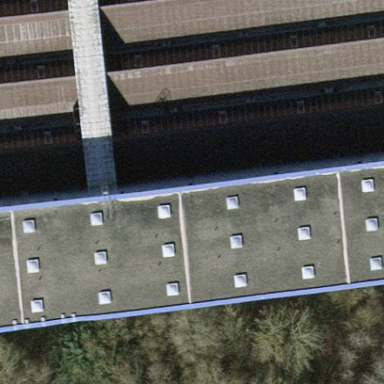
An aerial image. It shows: Warehouse with flat gray roof.